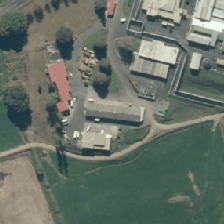
Land cover: urban_build_up